Interaction volume radius: 5 \u00c5
Interaction volume height: 10 \u00c5
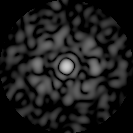
Disorder parameter: 0.8329